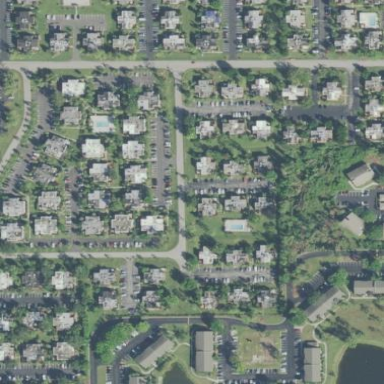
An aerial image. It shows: Residential area.